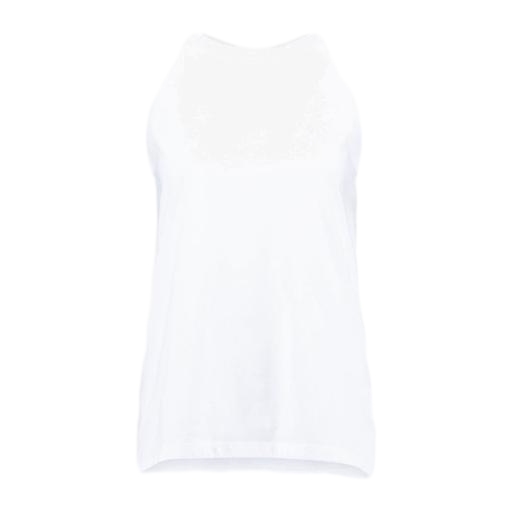
white racerback tank, white halter neck tank, white plain jersey racerback tank, white background